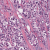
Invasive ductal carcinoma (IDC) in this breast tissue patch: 1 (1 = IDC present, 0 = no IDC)